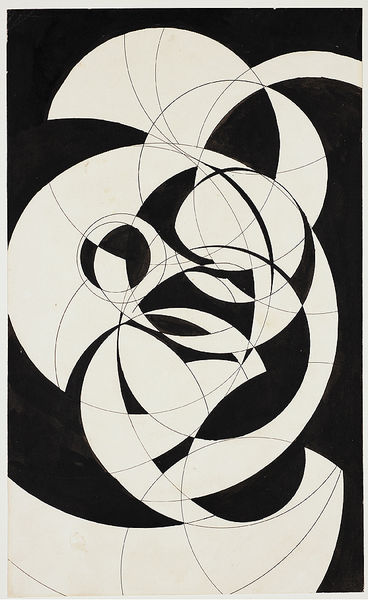
Titel: Compass Composition, Compass Composition
Künstler: Aleksandr Rodchenko
Standort: Amherst (Massachusetts, USA)
Institution: Mead Art Museum, Amherst College
Schlagwörter: white, black, print, paper, line, abstract, pencil, moon, circles, form, lines, spheres, space, contrast, round, open, crescent, ball, shape, compass, curves, rectangular, negative, closed, b;ack, spaces, circumferences, circunference